Question: I'm using <URL> in WordPress, and largely I'm very happy with it. There are, however, a few minor scenarios where the color highlighting is too aggressive when a keyword is:
1. a variable name (denoted by a leading @)
2. part of another word (e.g. IN in INSERTED)
3. the combination (part of a variable name, e.g. JOIN and IN in @JOINBING)
4. inside square brackets (e.g. [status])
Certain keywords are case sensitive, and others are not. The below screenshot sums up the various cases where this goes wrong:

Now, the code in 'GeSHi.php' is pretty verbose, and I am by no means a PHP expert. I'm not afraid to get my hands a little dirty here, but I'm hoping someone else has made corrections to this code and can provide some pointers. I already implemented a workaround to prevent '@@ROWCOUNT' from being highlighted incorrectly, but this was easy, since '@@ROWCOUNT' is defined - I just shuffled the arrays around so that it was found before 'ROWCOUNT'.
What I'd like is for GeSHi to completely ignore keywords that aren't whole words (whether they are prefixed by '@' or immediately surrounded by other letters/numbers). 'JOIN' should be grey, but '@JOIN' and 'JOINS' should not. I'd also like it to ignore keywords that are inside square brackets (after all, this is how we tell Management Studio to not color highlight it, and it's also how we tell the SQL engine to ignore reserved words, keywords, and invalid identifiers).
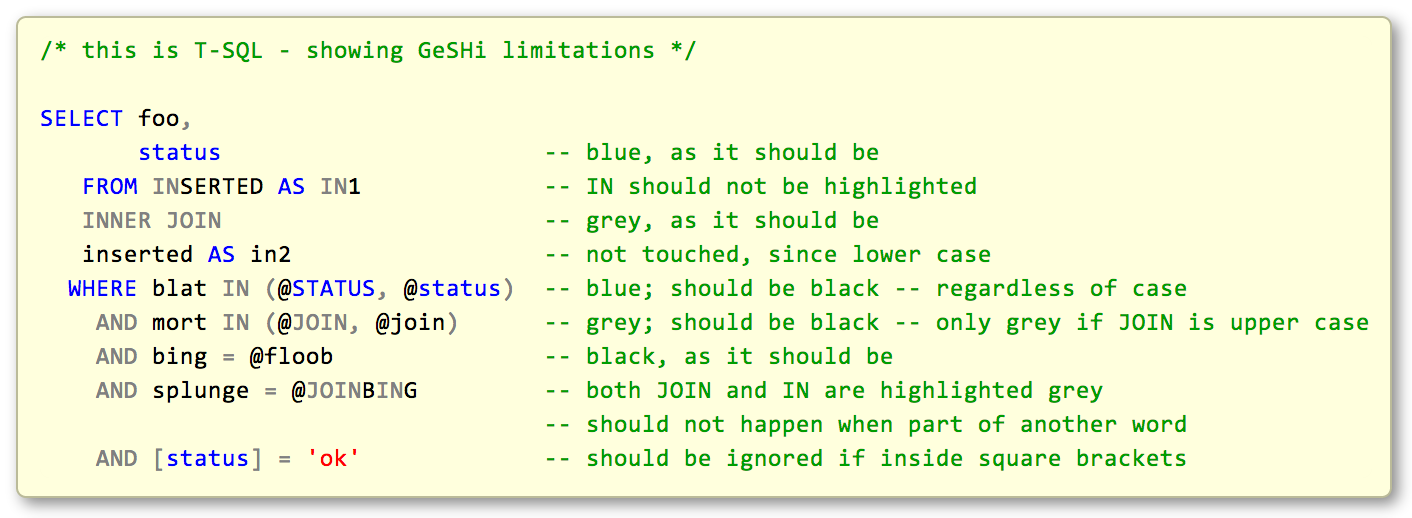
Answer: You can do this by adding a 'PARSER_CONTROL' control to the end of the array:
'''
'PARSER_CONTROL' => array(
'KEYWORDS' => array(
1 => array( // "1" maps to the main keywords near the start of the array
'DISALLOWED_BEFORE' => '(?![\(\w])',
'DISALLOWED_AFTER' => '(?![\(\w])'
),
5 => array( // "5" maps to the shorter keywords like "IN" that are further down
'DISALLOWED_BEFORE' => '(?![\(\w])',
'DISALLOWED_AFTER' => '(?![\(\w])'
),
)
)
'''
I've modified your to move some of the keywords you added to 'SYMBOLS' back to 'KEYWORDS' (though in their own group and with your custom style), and I updated the 'PARSER_CONTROL' array to match the new keyword array indexes and also to include the default 'regex' that geshi generates. Here is the link:
<URL>